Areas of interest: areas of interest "Sport and cultural"
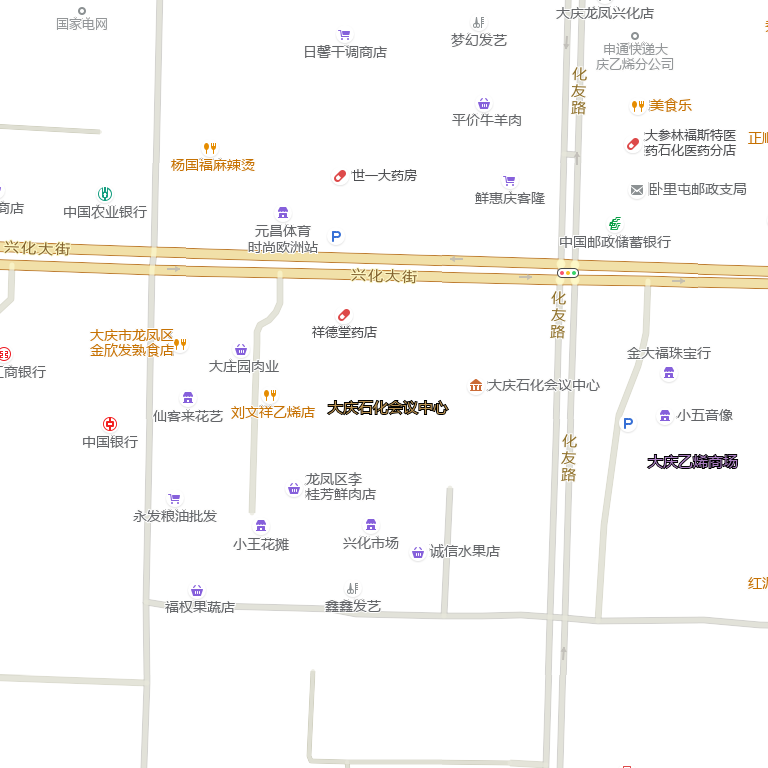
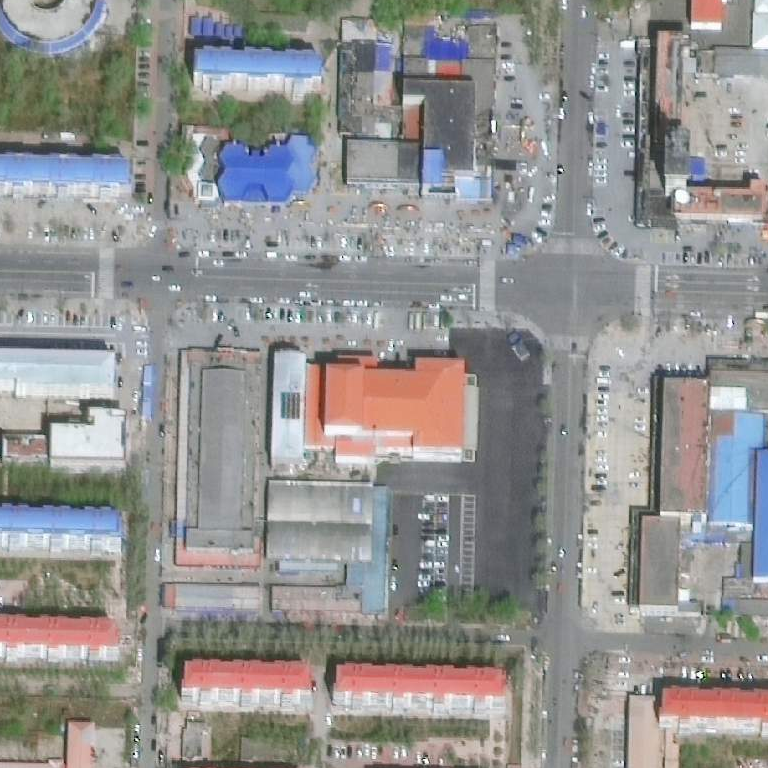